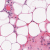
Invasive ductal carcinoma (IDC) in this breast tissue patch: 0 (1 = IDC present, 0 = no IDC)